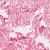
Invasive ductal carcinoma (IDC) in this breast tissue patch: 0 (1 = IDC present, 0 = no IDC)